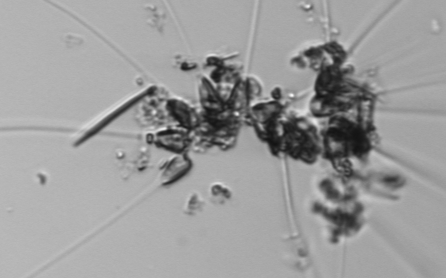
Label: Asterionellopsis_glacialis